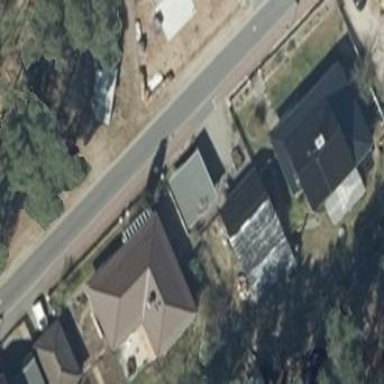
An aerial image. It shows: House with multiple parts.